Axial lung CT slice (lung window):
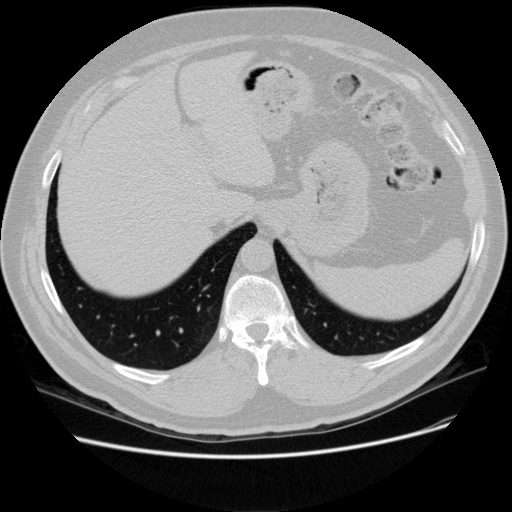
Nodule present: no